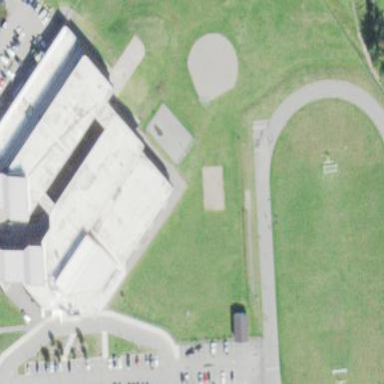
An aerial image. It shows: School.